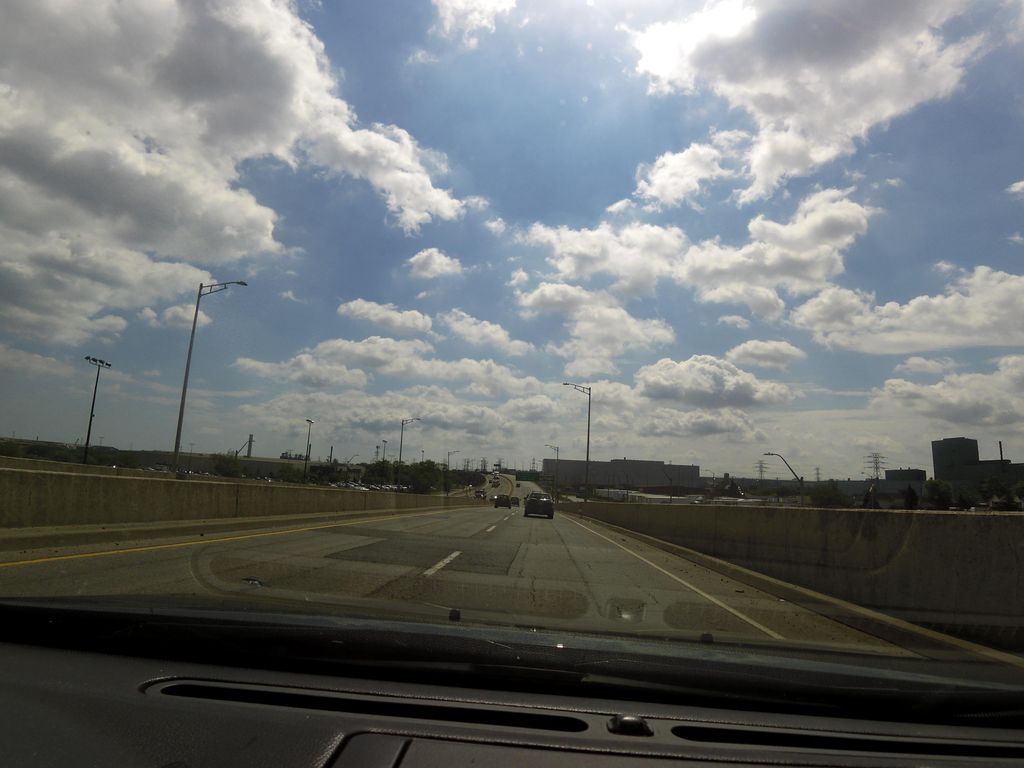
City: hamilton